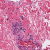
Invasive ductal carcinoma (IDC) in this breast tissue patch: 0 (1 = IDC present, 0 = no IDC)